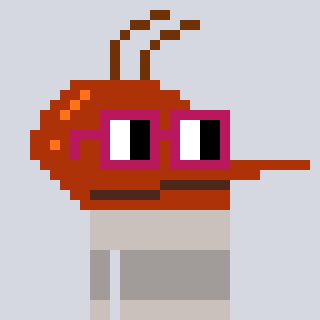
a pixel art character with square dark red glasses, a mosquito-shaped head and a foggrey-colored body on a cool background